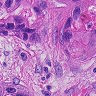
Metastatic tissue present: yes